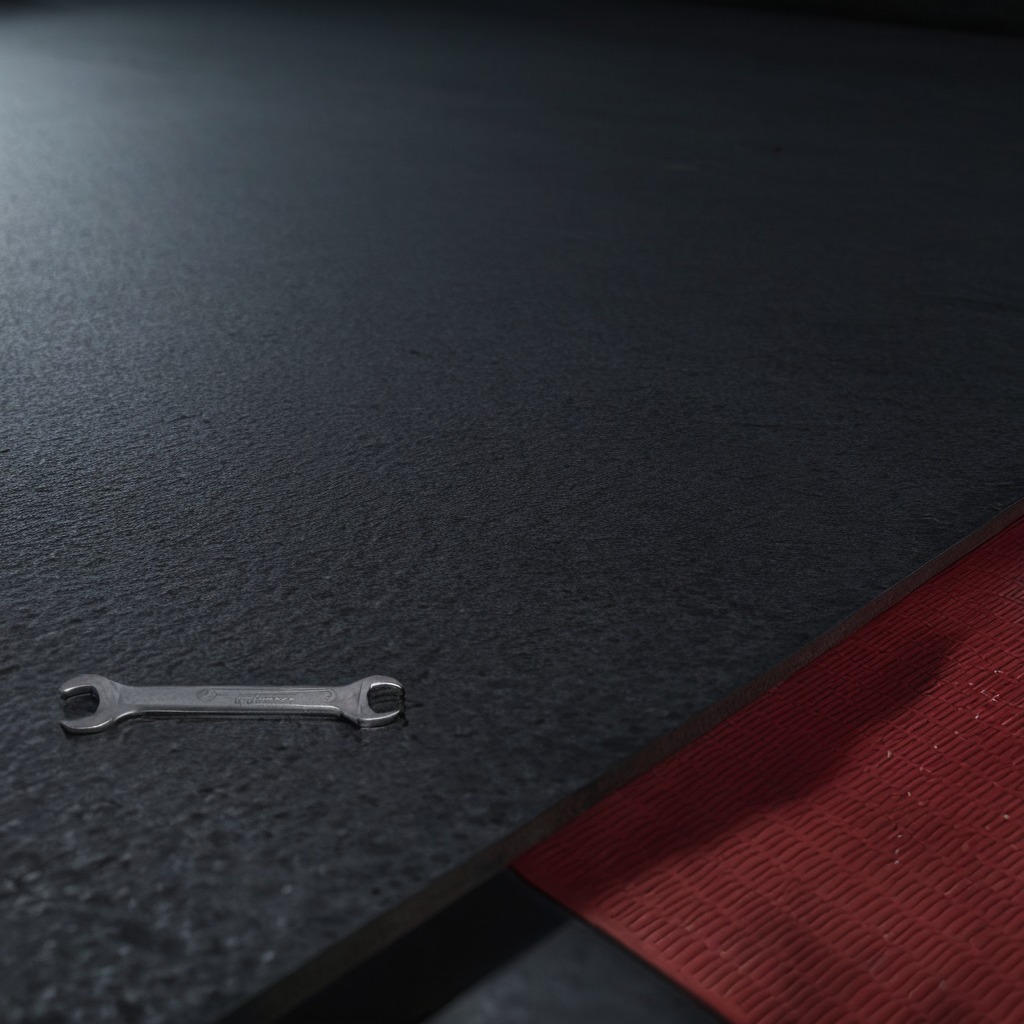
An wrench is lying on the clean granite tabletop.